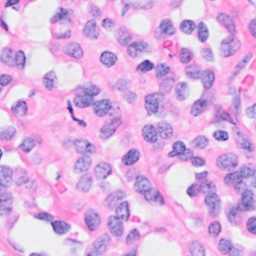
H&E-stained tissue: Breast